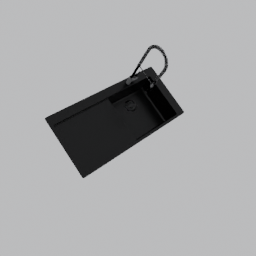
Label: appliances